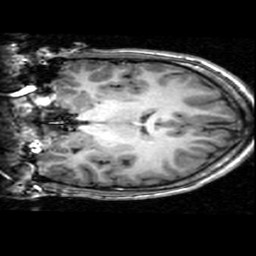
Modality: T1w
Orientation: coronal
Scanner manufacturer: ge
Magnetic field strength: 3 T
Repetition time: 0.008948 s
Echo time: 0.001784 s